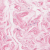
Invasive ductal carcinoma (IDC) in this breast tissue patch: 0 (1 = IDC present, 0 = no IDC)